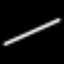
Label: line